Question: I am really confused what to do...So there is a software named Service desk plus which is a network monitoring tool written in Java...It uses struts...I need to attach some php scripts that I have to the software.The software runs in a browser. What the issue is that the only way I see to attach my php scripts to the tool is to modify its .jsp files and their html to add an extra navigation bar that will be attached to my however this goes against the copyright laws and such...So I was looking forward to help help from the professionals and experienced programmers here on what to do...I don't know how but a solution I have is that when I go to a special link on the software such as dashboard.do my php script will automatically trigger and my website will pop up as a pop up...I really have no ideas and I am clueless on this..Help!
Below I have done my best to show you what I am trying to do through image. If you require any more clarification or explanation please comment it and I will add it ASAP.
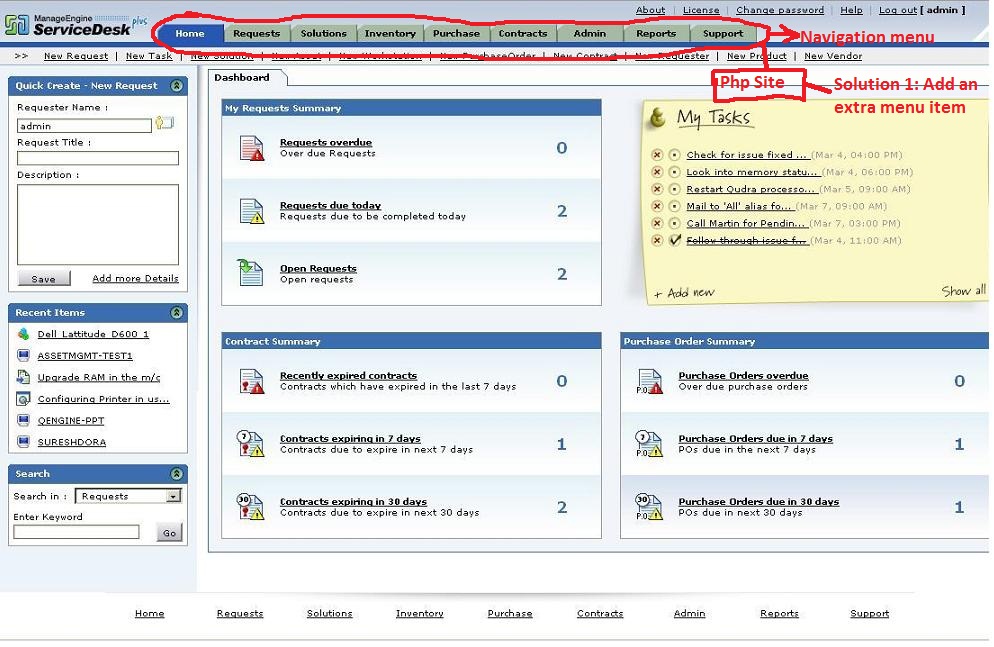
Answer: maybe write a javascript that inserts the html link to the site and include that js file as part of the application headers. it would still require that you modify their code, but it would be a simple change to include an extra js file, rather then editing their application logic used to generate the menus
another option is to use a frame and put your app/link at the top and everything else in inside a frame, but that might not look how you want